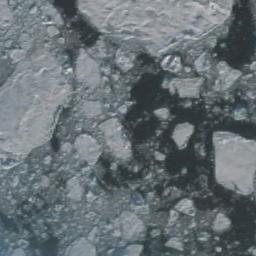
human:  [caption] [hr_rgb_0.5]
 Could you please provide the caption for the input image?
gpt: The sea is surrounded by sea ice .

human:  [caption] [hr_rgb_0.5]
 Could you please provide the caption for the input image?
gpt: Countless ice cubes of all sizes are closely connected into a large piece floating on the deep blue sea .

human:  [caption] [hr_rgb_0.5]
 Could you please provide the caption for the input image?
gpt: Several large pieces of sea ice and a lot of small pieces of sea ice gather together .

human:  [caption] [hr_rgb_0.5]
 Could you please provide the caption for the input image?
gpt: There is a big ice and many small ice on the dark green sea .

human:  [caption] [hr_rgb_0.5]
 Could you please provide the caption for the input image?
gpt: There are some sea ice linked into sheets .